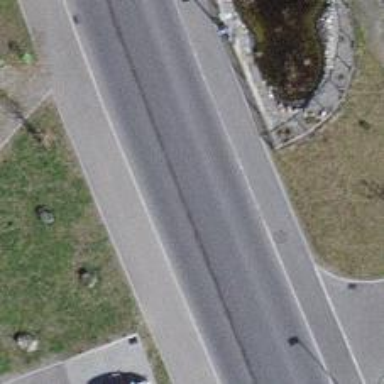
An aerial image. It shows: Unclassified road with separate sidewalks on both sides.